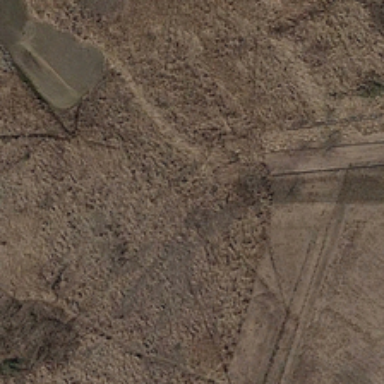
The bareland is on the side of the land .